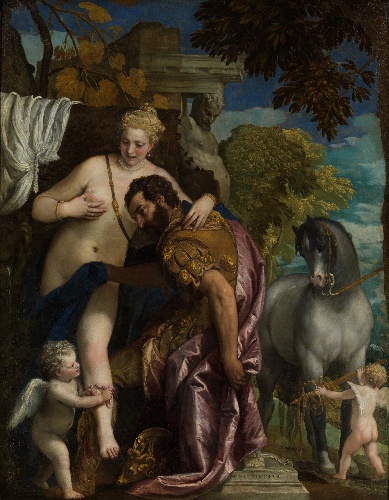
Title: Mars and Venus United by Love
Artist: Paolo Veronese (Paolo Caliari)
Artist bio: Italian, Verona 1528–1588 Venice
Date: 1570s
Object type: Painting
Classification: Paintings
Medium: Oil on canvas
Dimensions: 81 x 63 3/8 in. (205.7 x 161 cm)
Department: European Paintings
Credit line: John Stewart Kennedy Fund, 1910
Accession year: 1910
Repository: Metropolitan Museum of Art, New York, NY
Tags: Cupid|Mars|Venus|Horses